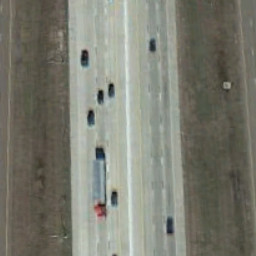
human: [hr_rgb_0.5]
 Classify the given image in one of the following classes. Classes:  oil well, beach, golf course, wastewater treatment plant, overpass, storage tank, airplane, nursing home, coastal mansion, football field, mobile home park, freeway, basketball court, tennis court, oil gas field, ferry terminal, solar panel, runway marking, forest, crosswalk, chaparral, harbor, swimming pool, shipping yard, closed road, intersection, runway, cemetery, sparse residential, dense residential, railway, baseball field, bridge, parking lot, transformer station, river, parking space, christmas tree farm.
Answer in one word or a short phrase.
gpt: freeway